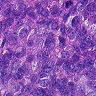
Metastatic tissue present: yes